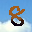
Label: 8